Question: I have a GameObject that I want to animate along a specific path/curve, but the animation should be controlled by mouse/touch position. So when I touch/click on the GameObject and move the finger/mouse on/near the path (or maybe its easier to just move down) the GameObject should follow its defined path.
I like iTween, but I think it is not possible to find a solution using it here, right?
edit: added image:
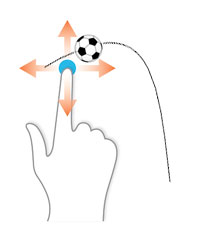
Answer: It's quite a simpler task than what you might think.
Basically it's a question of remapping a function (that takes the input as parameter) to another function (that express a position along a path).
There are several ways of doing that, depending on the precise effect you want to implement.
The most important choices you have to take are:
- -
For the path an easy and flexible way is to use some sort of spline curves, such as cubic <URL>.
Basically a Bezier function takes as input a parameter 't' in the domain '<URL>.
For what concern the input the simpler solution that comes up to my mind is the following:
- <URL>'deltaPosition'
Something like:
'''
if (Input.touchCount > 0 && Input.GetTouch(0).phase == TouchPhase.Moved)
{
offsetFromStartPos += Input.GetTouch(0).deltaPosition;
}
'''
Let's say you want to swipe up/down your finger for moving forward/back an object along a path.Choose a "travel" distance (the domain of the input function) for your finger in order to complete the movement along the curve and normalize the offset using such distance in order to remap the input into the '[0,1]' domain.
'''
float t = offsetFromStartPos.y / maxDistanceAlongYAxis;
Vector3 pos = CalculateBezier(t);
transform.position = pos;
'''
It's just an hint to put you in the right direction.